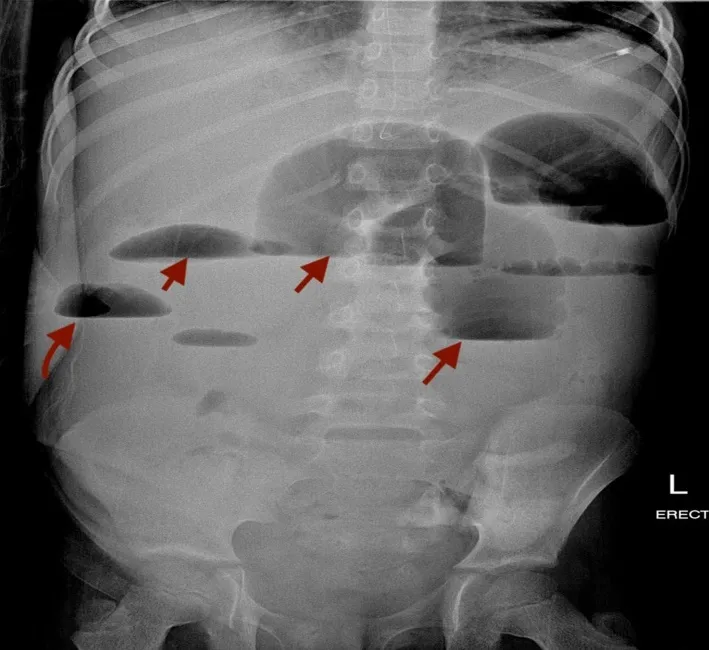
Post-operative abdominal X-ray showing multiple air fluid levels.
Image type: radiology (x_ray)